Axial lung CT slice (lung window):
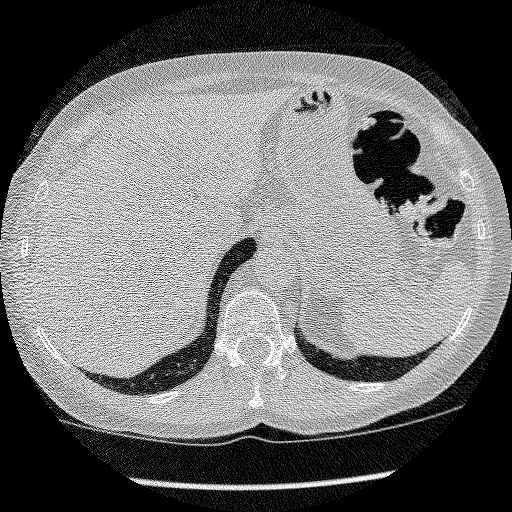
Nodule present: no